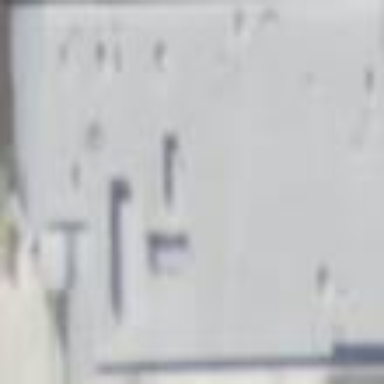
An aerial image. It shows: Retail building.